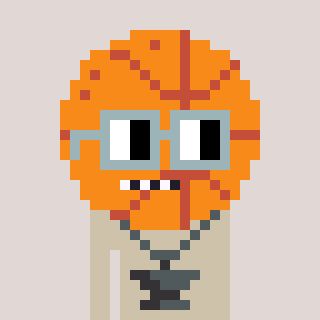
a pixel art character with square dark gray glasses, a basketball-shaped head and a bege-colored body on a warm background